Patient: sex M, age 46
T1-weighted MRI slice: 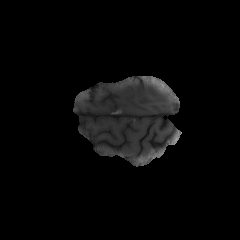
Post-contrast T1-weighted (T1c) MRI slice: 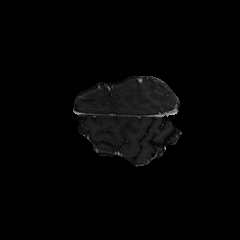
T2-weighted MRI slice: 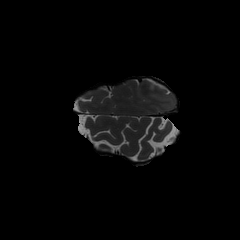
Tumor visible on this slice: yes
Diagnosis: Astrocytoma, IDH-mutant
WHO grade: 3